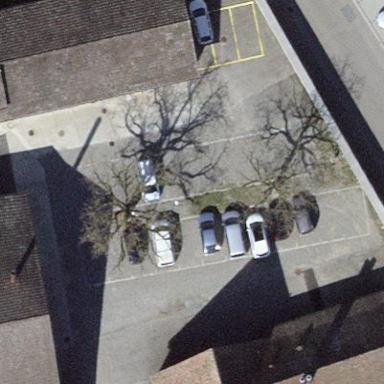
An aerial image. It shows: Parking available on the street side.